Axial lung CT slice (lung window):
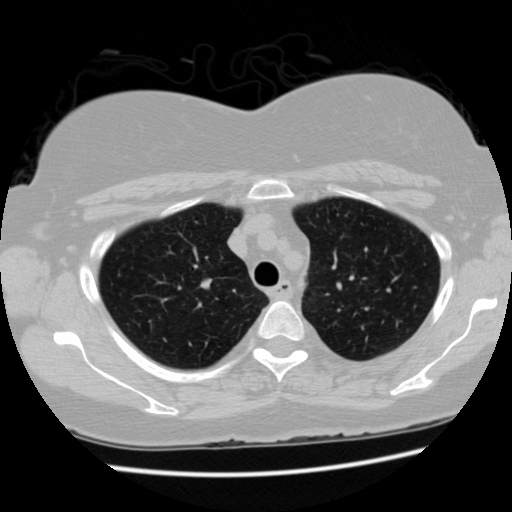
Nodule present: no